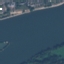
Land use / land cover class: River